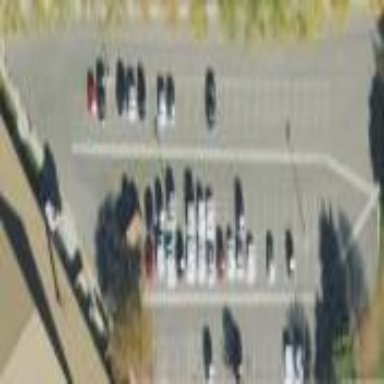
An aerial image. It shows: Parking area with surface.